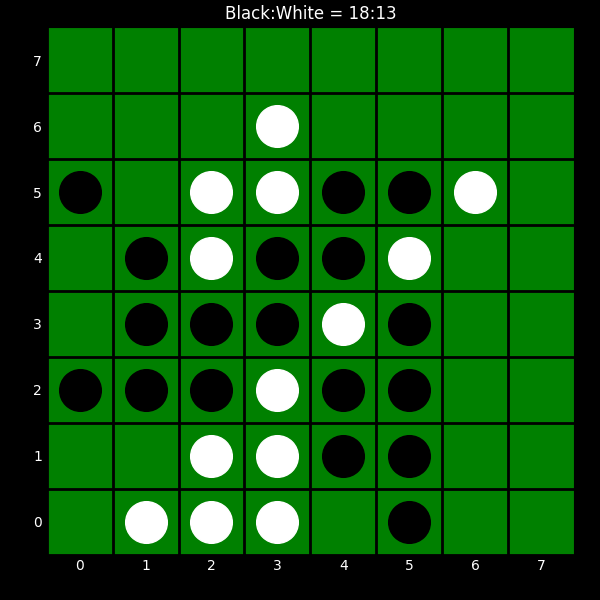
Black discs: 18
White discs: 13